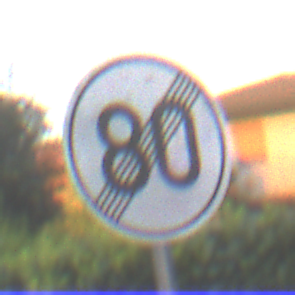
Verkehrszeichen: EndeGeschwindigkeit80
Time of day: SunriseSunset
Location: Outdoor (Urban)
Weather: Clear
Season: NotSpecified
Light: Natural